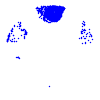
Particle: kaon